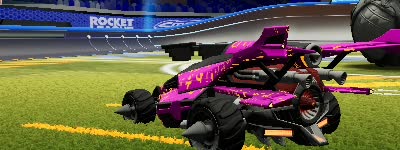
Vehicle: aftershock